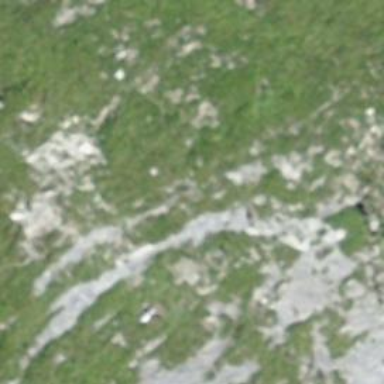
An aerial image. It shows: Natural cliff.